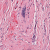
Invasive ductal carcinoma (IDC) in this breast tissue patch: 0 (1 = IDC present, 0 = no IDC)